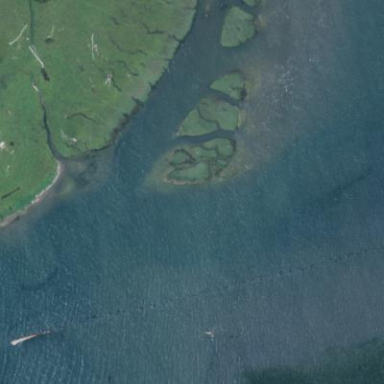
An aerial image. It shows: Natural reef with pilings.